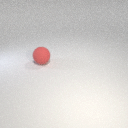
large red rubber sphere